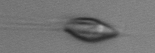
Label: Chrysochromulina